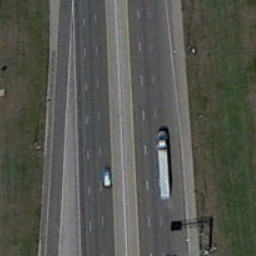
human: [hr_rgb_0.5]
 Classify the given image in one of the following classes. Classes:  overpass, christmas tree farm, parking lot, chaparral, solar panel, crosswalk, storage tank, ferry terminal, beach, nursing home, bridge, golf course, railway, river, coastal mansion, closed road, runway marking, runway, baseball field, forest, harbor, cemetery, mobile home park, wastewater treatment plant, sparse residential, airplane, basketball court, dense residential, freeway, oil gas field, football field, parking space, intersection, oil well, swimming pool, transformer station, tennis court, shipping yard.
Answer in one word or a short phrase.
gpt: freeway